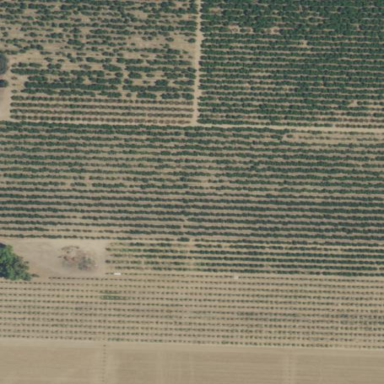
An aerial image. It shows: Orchard with nectarine trees.